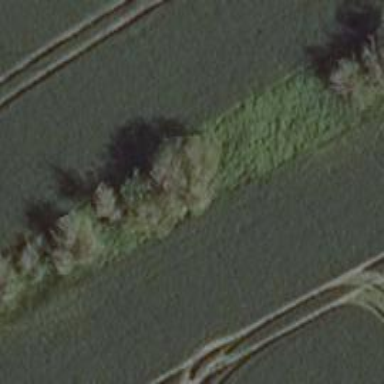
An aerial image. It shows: Row of trees in natural setting.